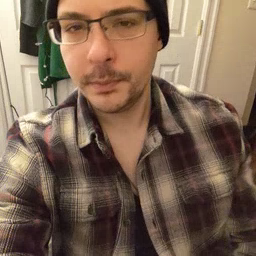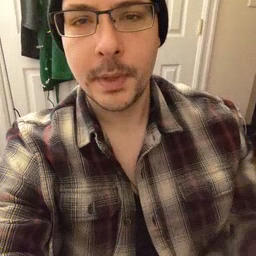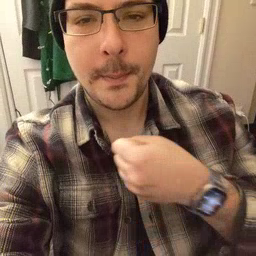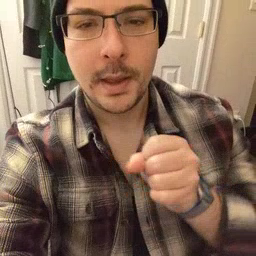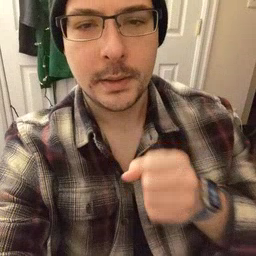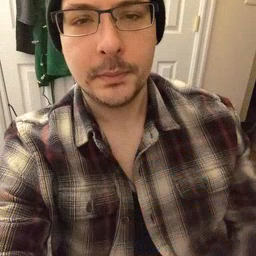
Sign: make